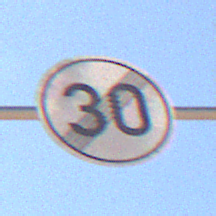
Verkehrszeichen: EndeGeschwindigkeit30
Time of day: Midday
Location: Outdoor (Nature)
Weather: Clear
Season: NotSpecified
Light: Natural